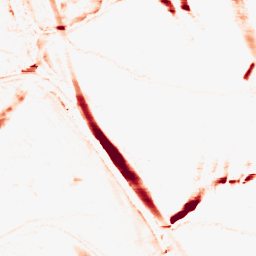
Category: morphological
Decomposition family: morphological_rect
Decomposition parameters: operation: opening
width: 20
height: 5
Upsampling method: cubic_mitchell
Upsampling parameters: scale: 2
Upsampling scale: 2